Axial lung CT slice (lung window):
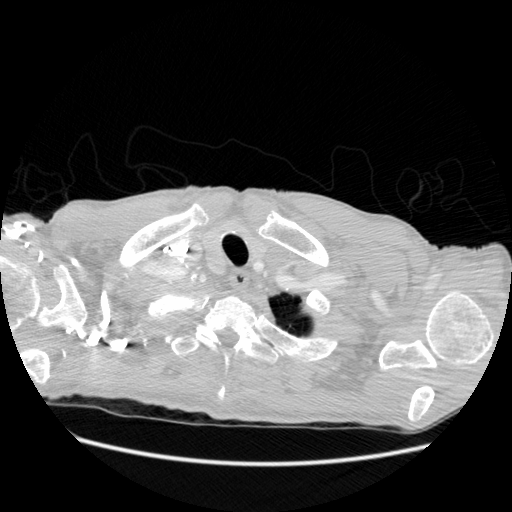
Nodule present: no